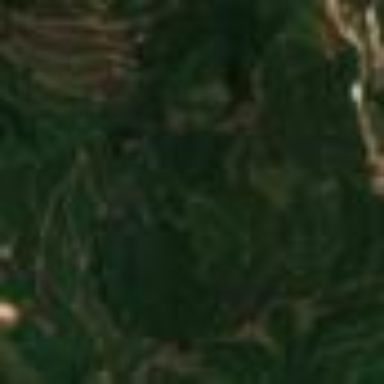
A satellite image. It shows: Farmland used to grow coffee crops.